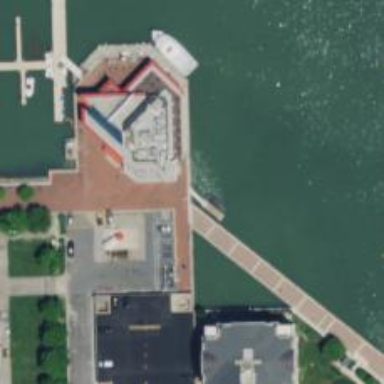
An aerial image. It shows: Man-made pier.